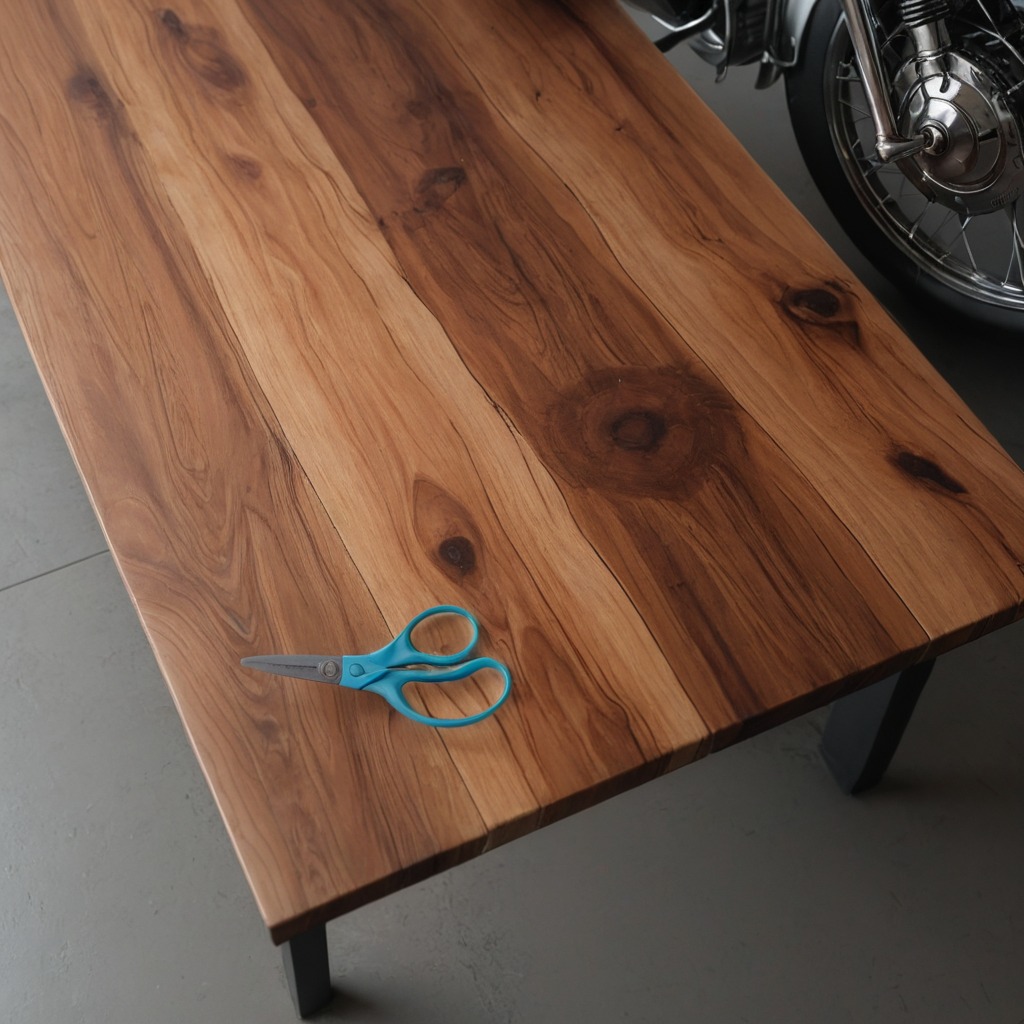
A scissor is lying on the wooden table.